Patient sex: M
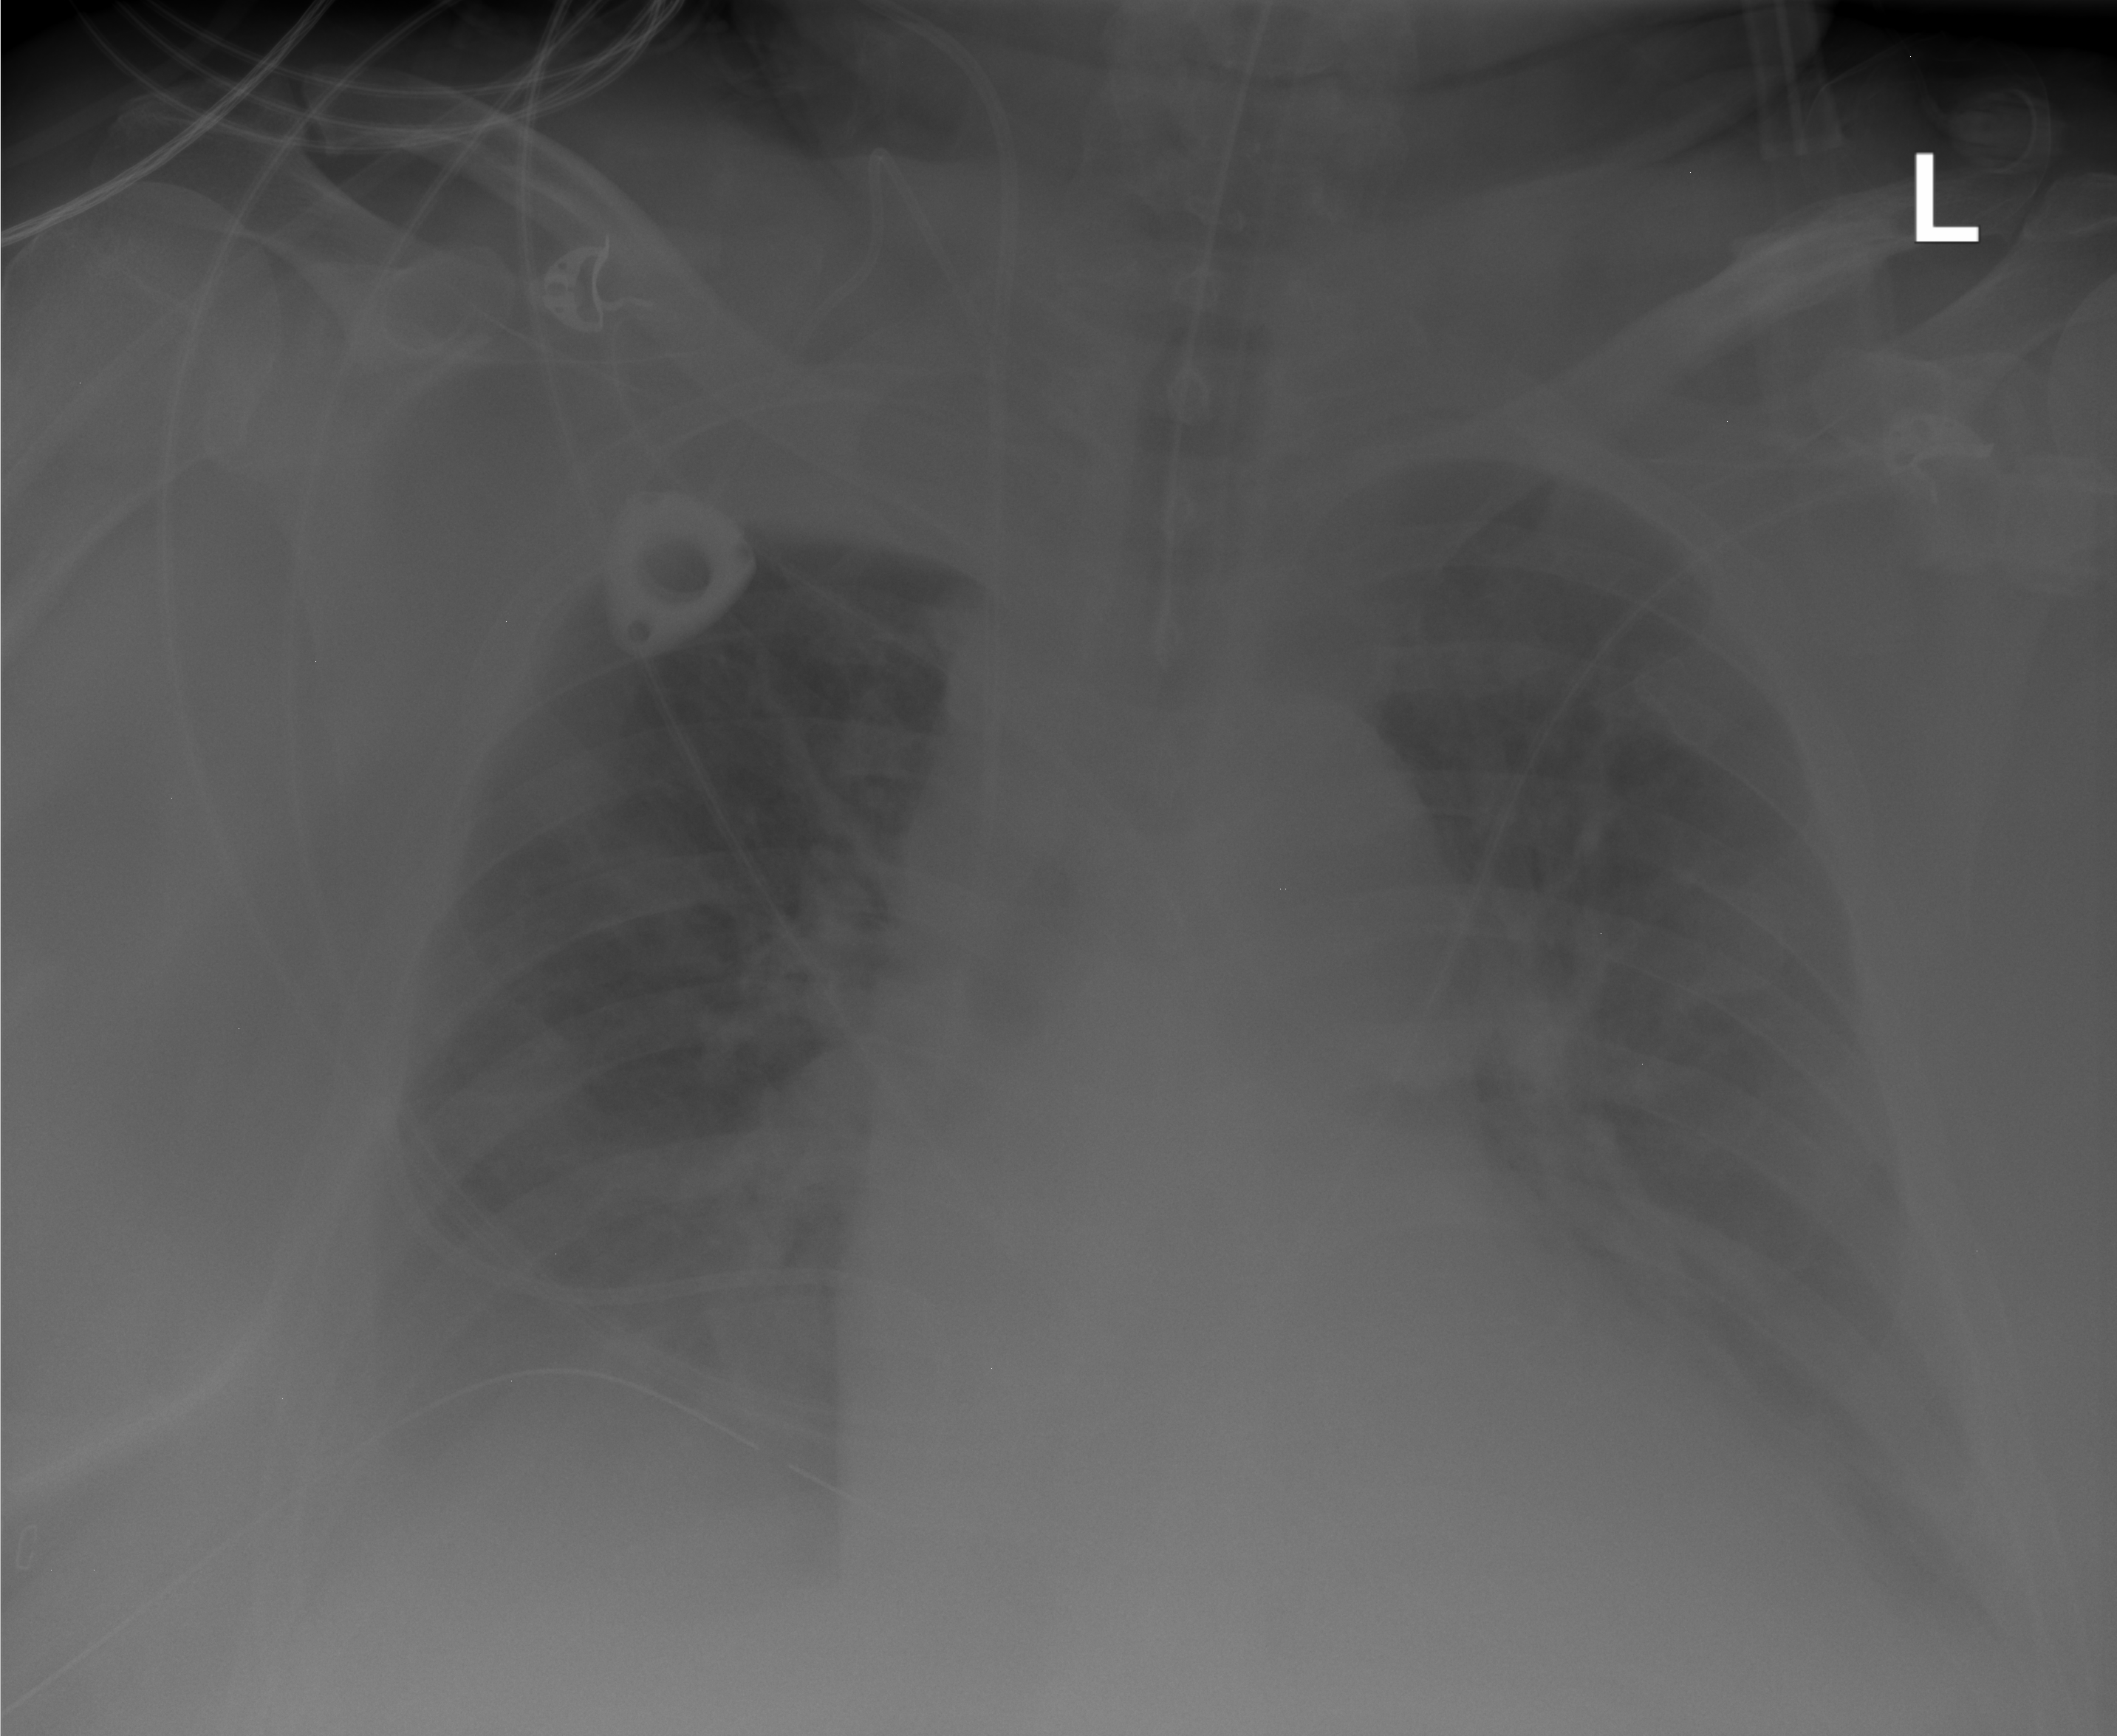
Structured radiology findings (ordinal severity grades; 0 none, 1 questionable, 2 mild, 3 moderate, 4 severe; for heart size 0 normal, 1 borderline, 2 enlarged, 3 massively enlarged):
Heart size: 1
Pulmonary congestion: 0
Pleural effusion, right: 2
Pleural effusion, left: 2
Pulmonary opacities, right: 0
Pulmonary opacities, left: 0
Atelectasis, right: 2
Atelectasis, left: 2